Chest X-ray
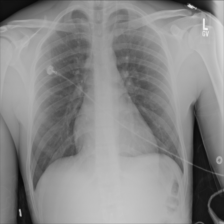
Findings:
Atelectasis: negative
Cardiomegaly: negative
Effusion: negative
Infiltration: negative
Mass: negative
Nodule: negative
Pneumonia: negative
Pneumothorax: negative
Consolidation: negative
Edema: negative
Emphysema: negative
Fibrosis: negative
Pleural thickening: negative
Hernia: negative